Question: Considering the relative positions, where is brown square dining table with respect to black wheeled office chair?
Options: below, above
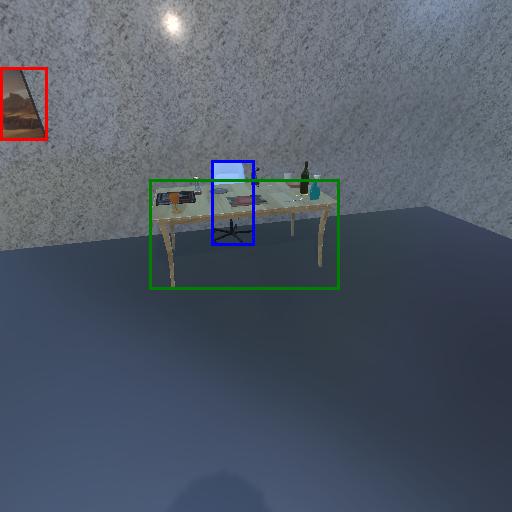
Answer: below